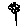
Label: flower